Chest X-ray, PA view. Patient: 43 years old, sex F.
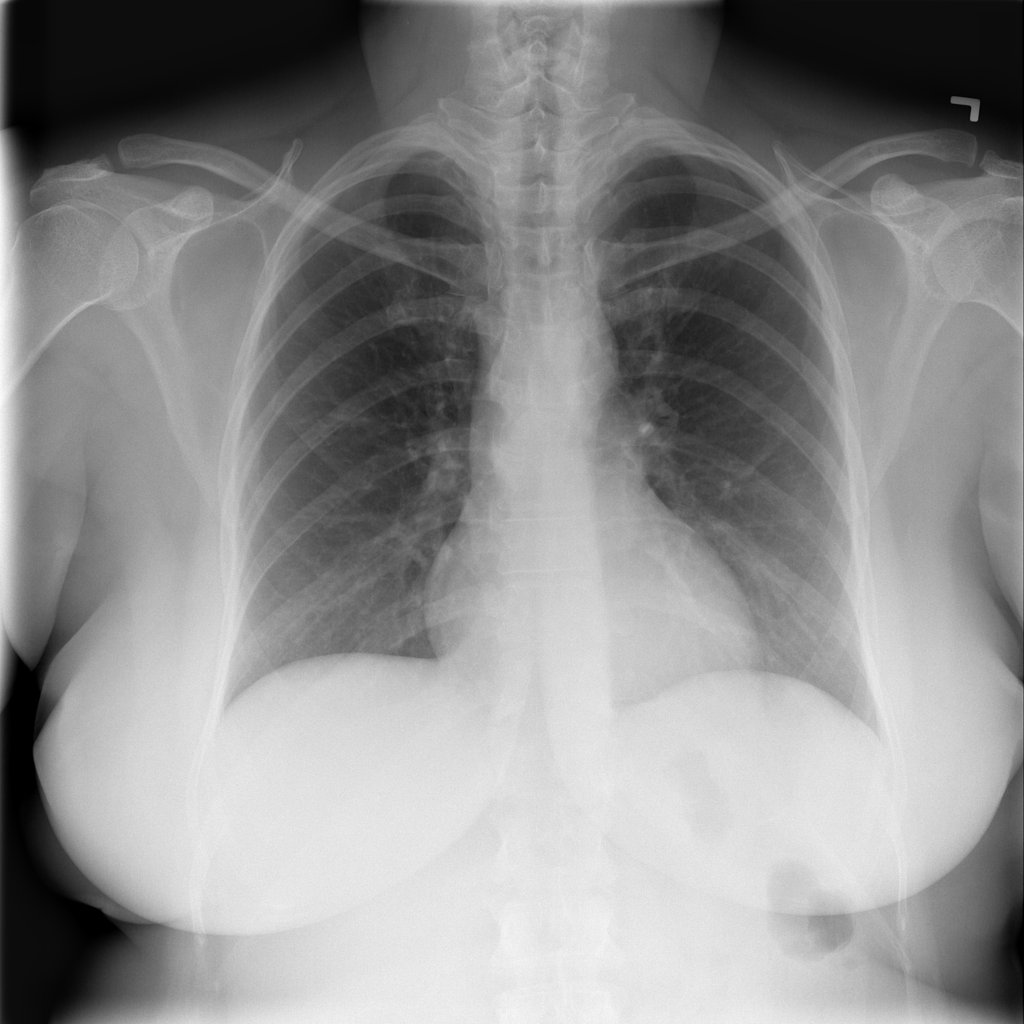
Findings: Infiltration